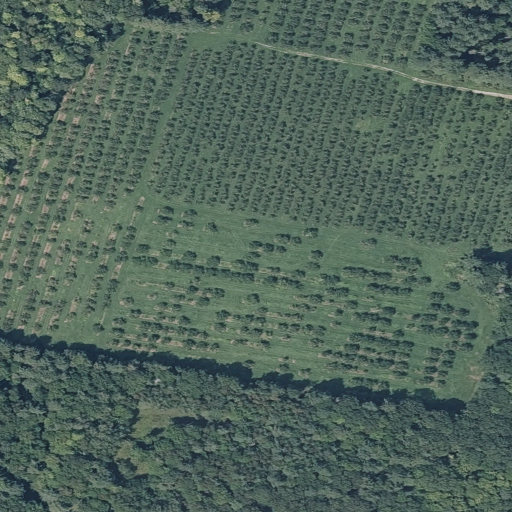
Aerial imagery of mountain in Maine named Sawyer Hill containing pasture, mixed forest, deciduous forest, and evergreen forest